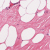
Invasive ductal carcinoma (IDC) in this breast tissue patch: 0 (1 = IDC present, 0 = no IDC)